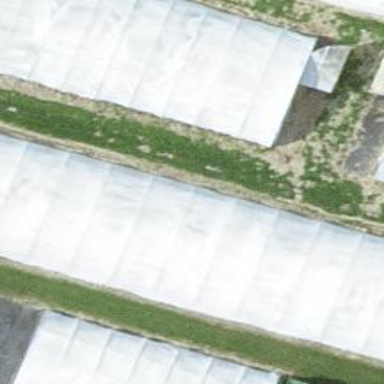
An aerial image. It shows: Greenhouse.